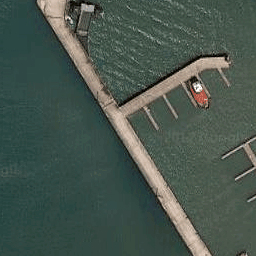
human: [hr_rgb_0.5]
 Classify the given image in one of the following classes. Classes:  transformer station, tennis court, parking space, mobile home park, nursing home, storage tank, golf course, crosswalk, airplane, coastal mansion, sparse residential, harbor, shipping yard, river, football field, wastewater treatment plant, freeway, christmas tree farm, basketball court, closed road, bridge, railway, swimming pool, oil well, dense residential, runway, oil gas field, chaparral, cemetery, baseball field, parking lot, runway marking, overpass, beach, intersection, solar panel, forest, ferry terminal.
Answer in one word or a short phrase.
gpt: ferry terminal